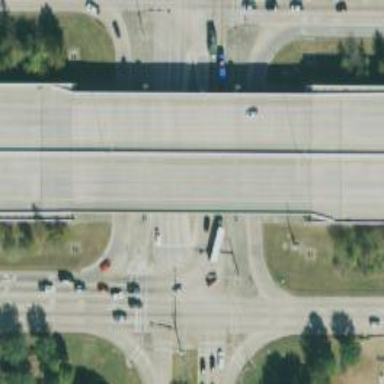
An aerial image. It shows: Frontage road connected to secondary link.